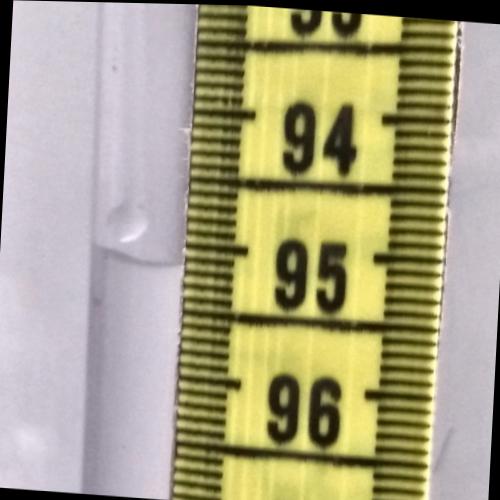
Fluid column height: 95.1 cm